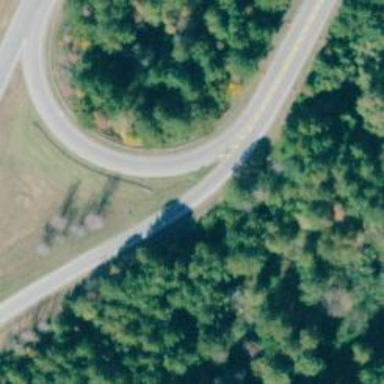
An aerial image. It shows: Asphalt trunk link road.